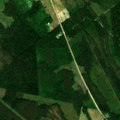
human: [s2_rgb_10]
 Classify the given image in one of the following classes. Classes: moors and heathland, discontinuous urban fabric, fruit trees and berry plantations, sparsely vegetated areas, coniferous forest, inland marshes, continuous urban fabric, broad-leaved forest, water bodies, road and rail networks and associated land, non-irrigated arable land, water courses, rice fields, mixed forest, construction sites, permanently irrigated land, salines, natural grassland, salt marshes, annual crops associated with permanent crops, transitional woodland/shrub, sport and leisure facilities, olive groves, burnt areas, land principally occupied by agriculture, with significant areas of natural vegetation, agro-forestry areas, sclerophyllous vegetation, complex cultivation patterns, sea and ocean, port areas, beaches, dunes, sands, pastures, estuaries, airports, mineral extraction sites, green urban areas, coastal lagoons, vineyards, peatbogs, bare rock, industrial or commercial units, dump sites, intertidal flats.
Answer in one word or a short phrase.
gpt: land principally occupied by agriculture, with significant areas of natural vegetation, coniferous forest, mixed forest, transitional woodland/shrub